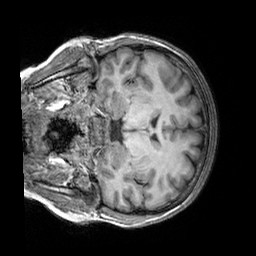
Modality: T1w
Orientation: coronal
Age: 20
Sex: female
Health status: healthy
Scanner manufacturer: siemens
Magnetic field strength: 3 T
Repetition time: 2.3 s
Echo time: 0.00303 s